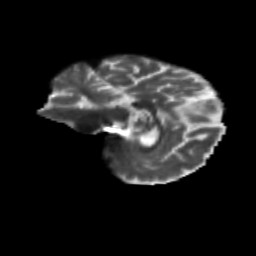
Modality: T2w
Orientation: sagittal
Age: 71
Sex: female
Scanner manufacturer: siemens
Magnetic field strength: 3 T
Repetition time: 4.71 s
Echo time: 0.0906 s